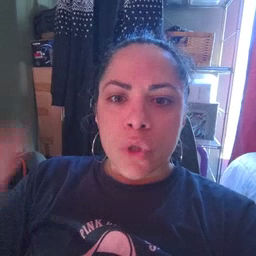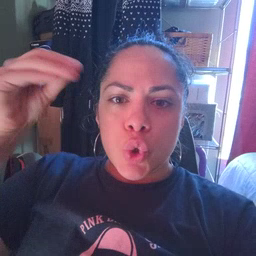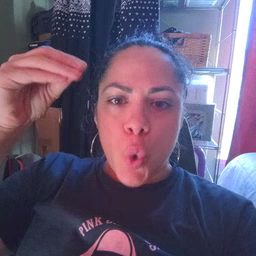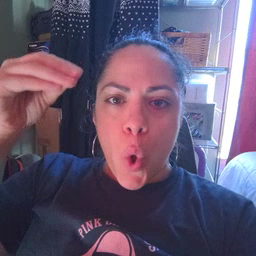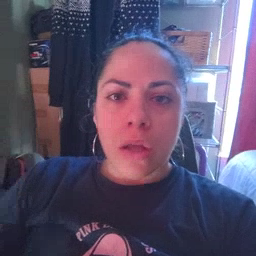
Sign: store